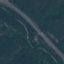
Land use / land cover class: Highway